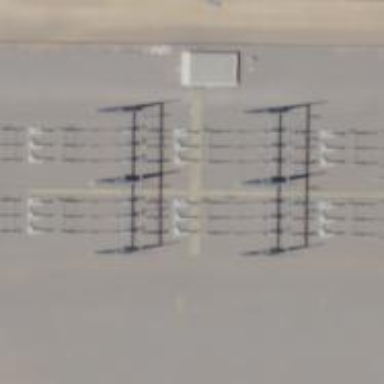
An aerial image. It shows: Power substation.